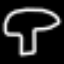
Label: mushroom